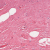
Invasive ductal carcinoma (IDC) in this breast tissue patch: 0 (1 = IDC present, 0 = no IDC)